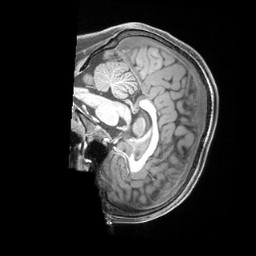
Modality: T1w
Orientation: sagittal
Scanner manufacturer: siemens
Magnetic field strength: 3 T
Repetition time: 2.4 s
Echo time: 0.00224 s